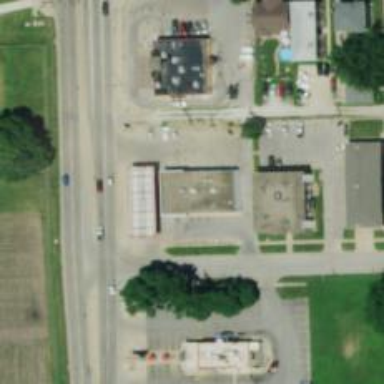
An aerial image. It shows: Convenience shop.